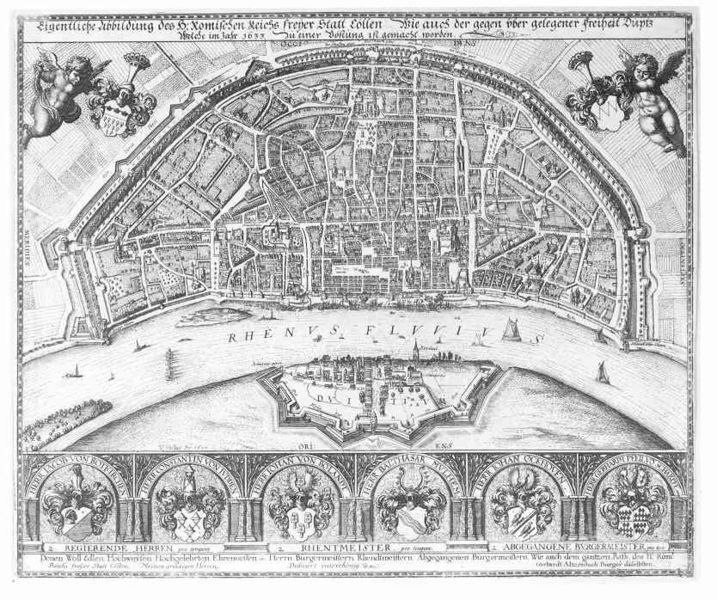
Titel: Vogelansicht von Köln und Deutz
Künstler: Wenzel Hollar
Standort: Karlsruhe
Institution: Staatliche Kunsthalle Karlsruhe
Schlagwörter: flügel, himmel, mann, wasser, fluss, landschaft, stadt, frau, grau, schwarz, skizze, symbol, säulen, weiss, zeichnung, rasen, feld, felder, häuser, norden, gewässer, wege, insel, land, blatt, boote, turm, engel, garten, putte, putto, schiff, schiffe, schrift, segel, papier, bogen, perspektive, mauer, grafik, graphik, platz, hafen, grey, inschrift, deutsch, befestigung, stadtansicht, straßen, türme, draufsicht, festung, druck, druckgraphik, radierung, stich, schwarzweiß, text, beschriftung, helm, wappen, karte, helme, mittelalter, rundbögen, stadtmauer, haüser, mappe, plan, landkarte, kate, river, putten, welt, putti, familien, abbildung, legende, grundriss, city, aufriss, rhein, stadtplan, kastell, köln, bastion, stadtwappen, beautiful, mainz, festungsmauer, merian, embleme, staddt, sich, häfen, nördlich, m, deutz, festungsplan, rhenus, stadtpla, fluvius, amorini, erkarte, maps